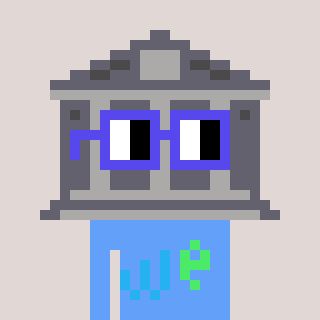
a pixel art character with square blue glasses, a bank-shaped head and a blue-colored body on a warm background